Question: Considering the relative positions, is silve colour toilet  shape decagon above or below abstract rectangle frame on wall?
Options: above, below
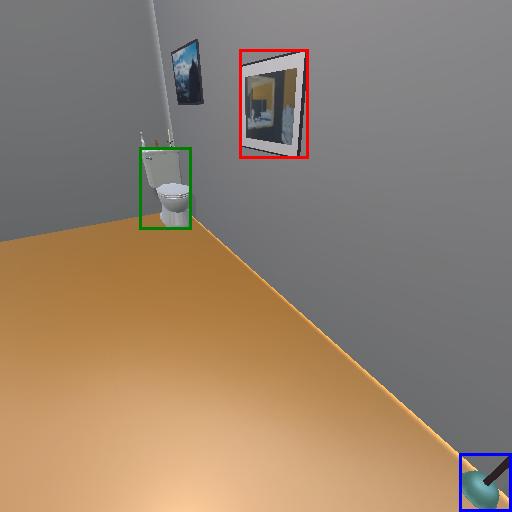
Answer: above